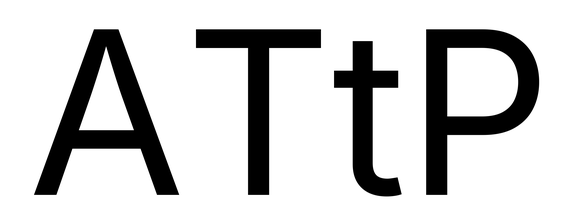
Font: Inter_Regular